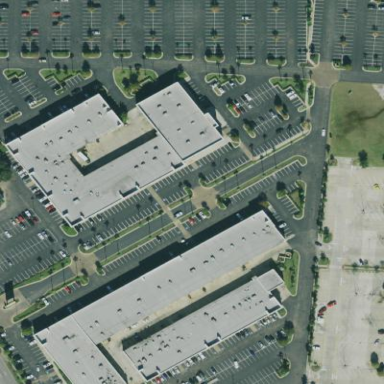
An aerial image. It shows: Retail building.